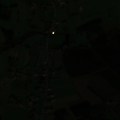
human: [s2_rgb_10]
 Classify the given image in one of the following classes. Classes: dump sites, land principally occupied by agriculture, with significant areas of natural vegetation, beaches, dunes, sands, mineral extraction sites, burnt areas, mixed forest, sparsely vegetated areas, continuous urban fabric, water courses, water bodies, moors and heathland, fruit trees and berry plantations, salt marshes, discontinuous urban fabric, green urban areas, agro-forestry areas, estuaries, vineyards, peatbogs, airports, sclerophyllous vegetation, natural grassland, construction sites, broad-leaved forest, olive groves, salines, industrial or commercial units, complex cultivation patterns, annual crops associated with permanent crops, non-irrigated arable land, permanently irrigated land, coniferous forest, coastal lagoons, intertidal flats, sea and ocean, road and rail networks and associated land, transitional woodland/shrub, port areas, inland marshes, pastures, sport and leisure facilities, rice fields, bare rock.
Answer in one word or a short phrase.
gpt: discontinuous urban fabric, pastures, coniferous forest, mixed forest, transitional woodland/shrub